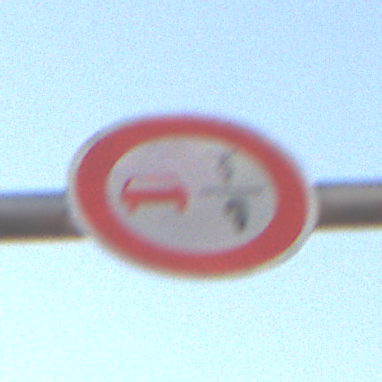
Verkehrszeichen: VerbotUeberholenEinspurigeFahrzeuge
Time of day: SunriseSunset
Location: Outdoor (Nature)
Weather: Clear
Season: NotSpecified
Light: Natural